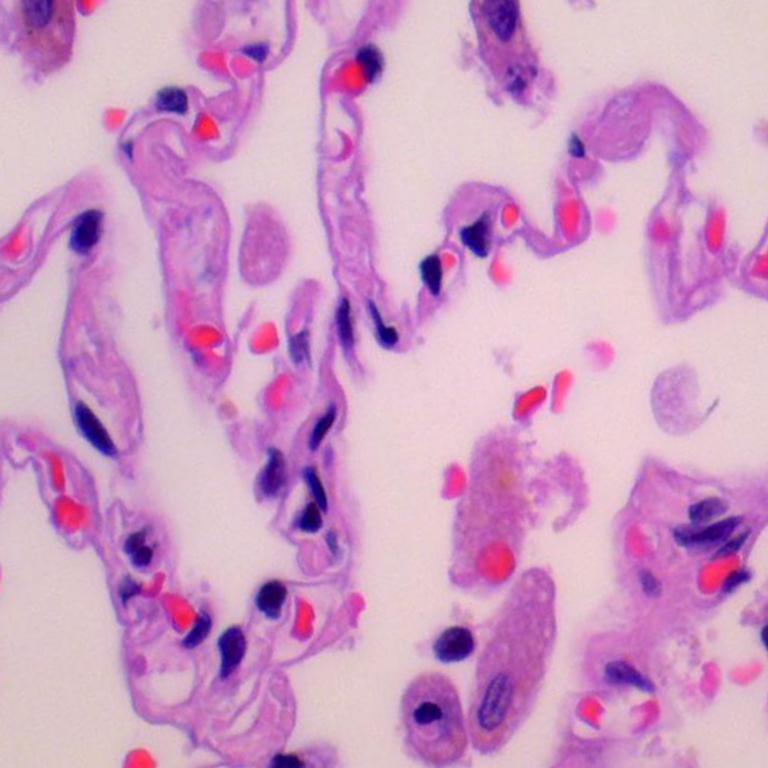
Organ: lung
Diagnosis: benign